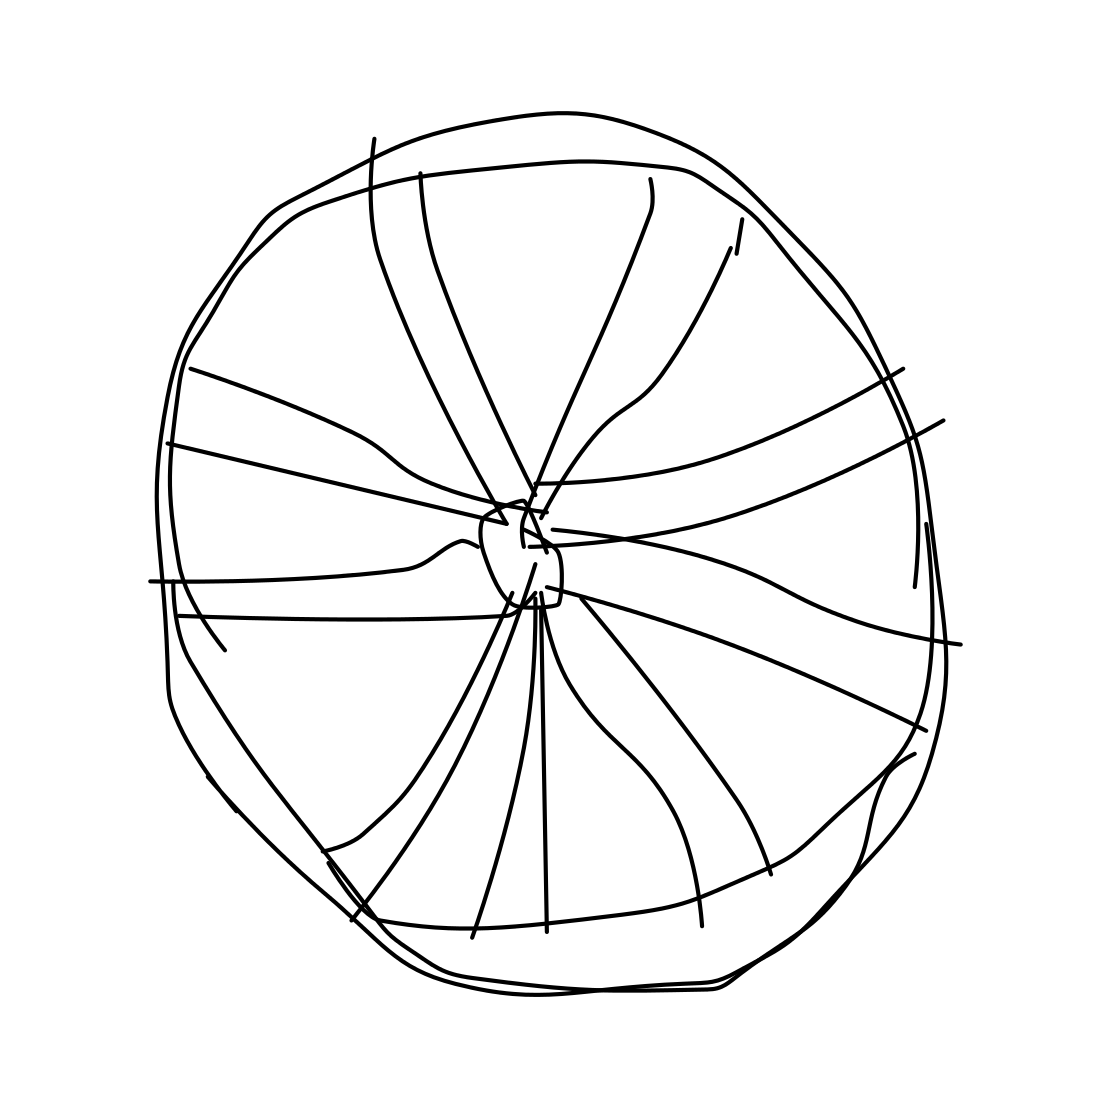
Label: wheel